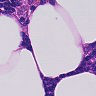
Metastatic tissue present: no